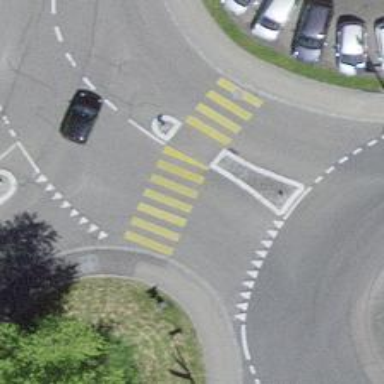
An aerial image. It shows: Marked crossing with pedestrian island.